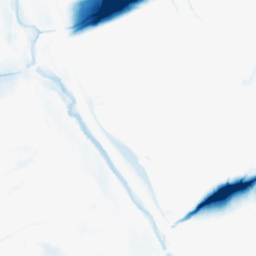
Category: morphological
Decomposition family: morphological_ellipse
Decomposition parameters: operation: closing
width: 50
height: 10
Upsampling method: quintic
Upsampling parameters: scale: 4
Upsampling scale: 4